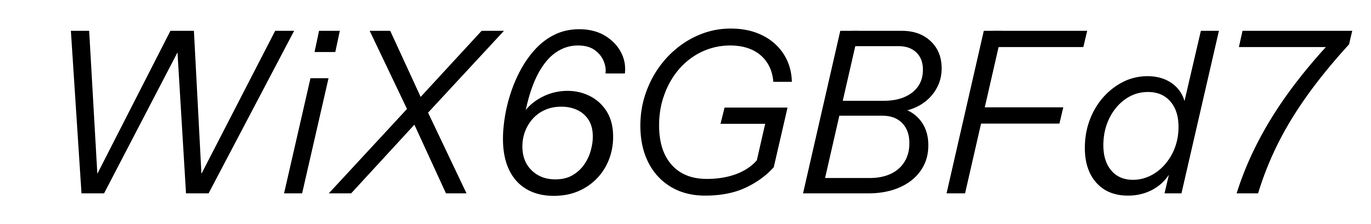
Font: InstrumentSans-Italic_Italic